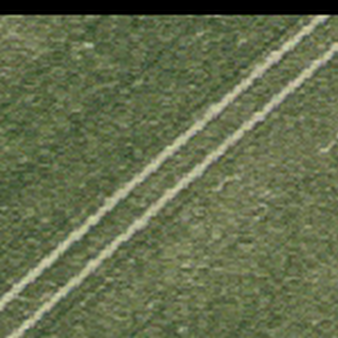
Label: other